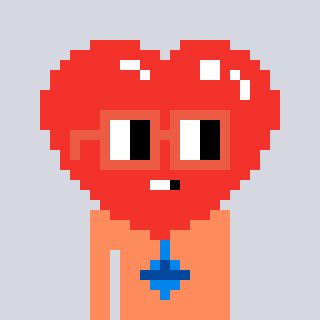
a pixel art character with square orange glasses, a heart-shaped head and a peachy-colored body on a cool background